Group 1:
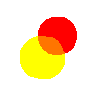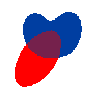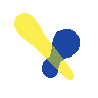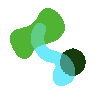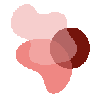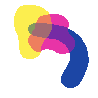
Group 2:
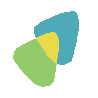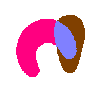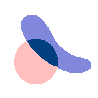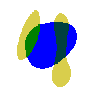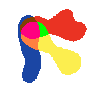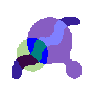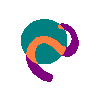
Rule separating the two groups: Color of any region is an equal mix of the colors of the overlapping shapes vs. not so.
Author: Leo Crabbe